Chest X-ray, AP view. Patient: 41 years old, sex F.
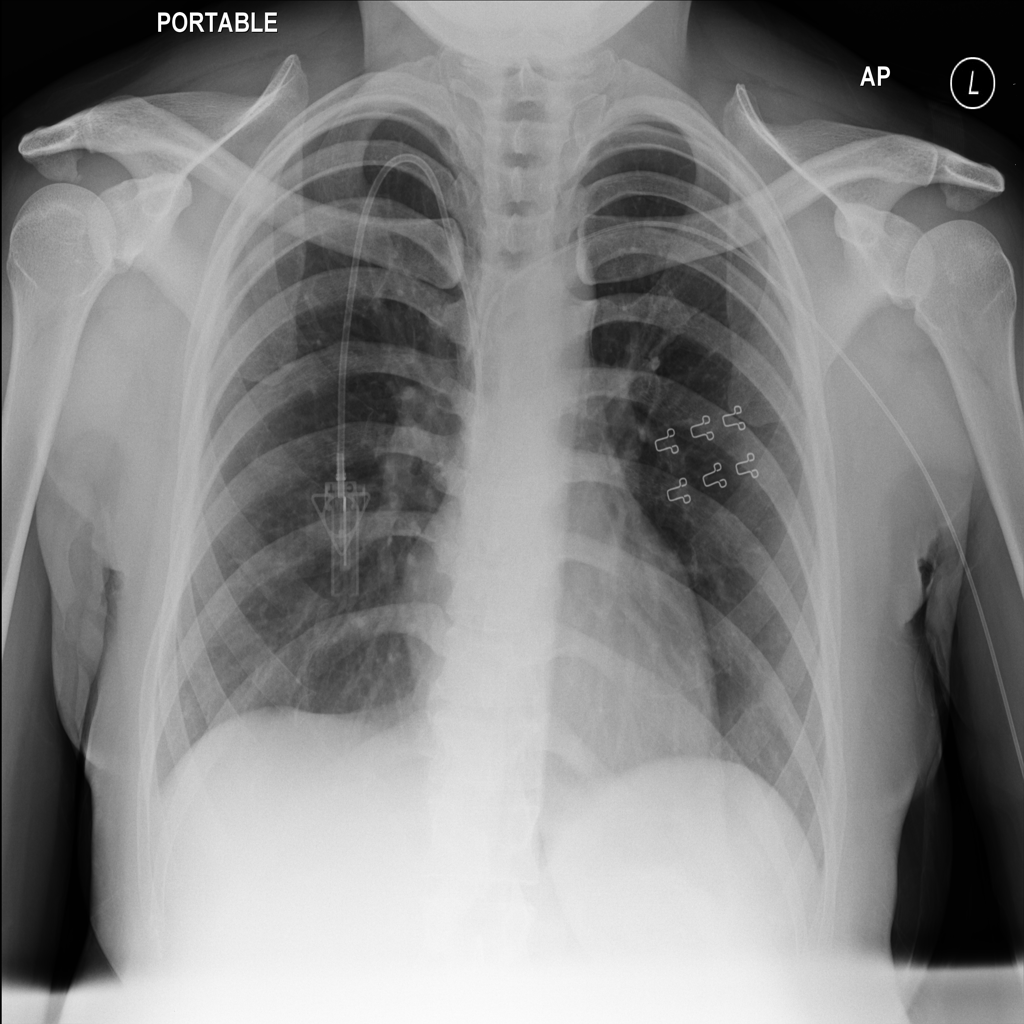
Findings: No Finding